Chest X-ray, PA view. Patient: 55 years old, sex F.
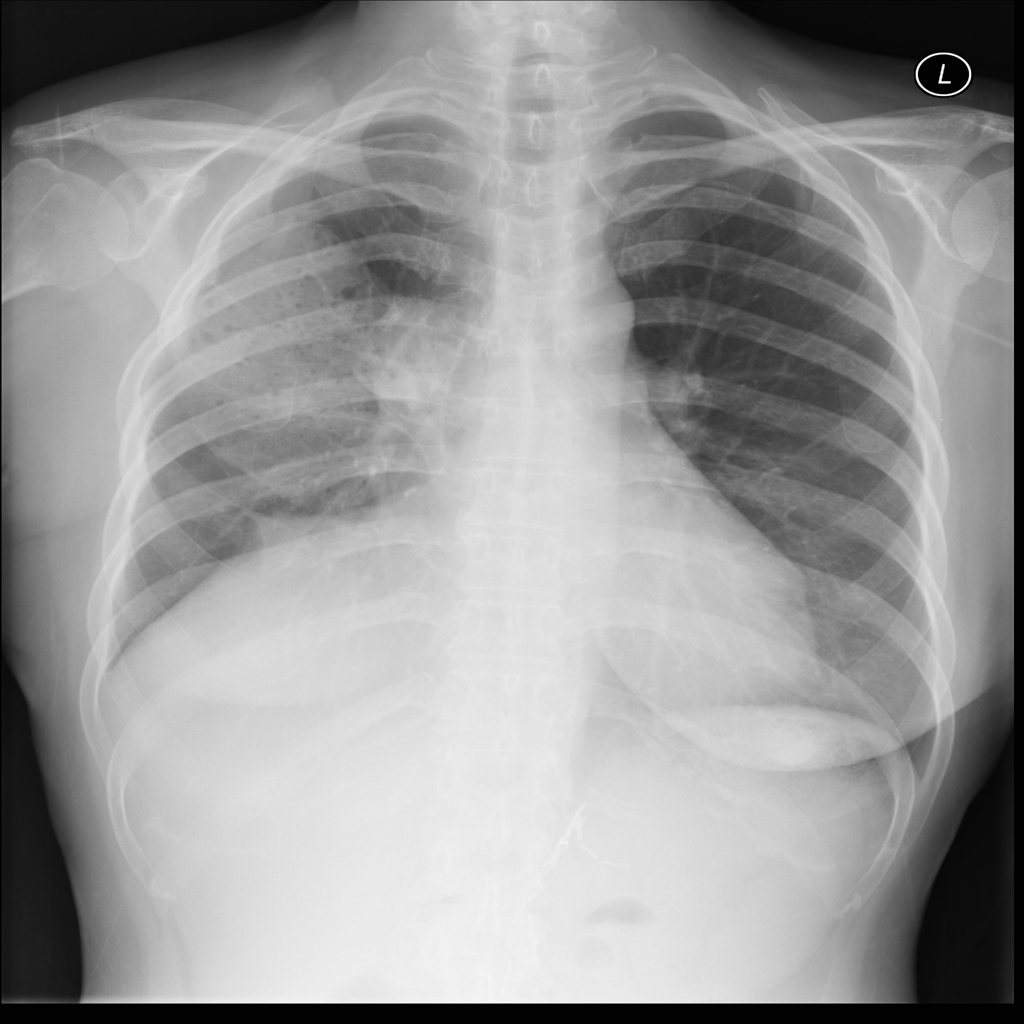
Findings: No Finding